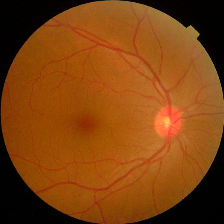
Diabetic retinopathy grade: No DR